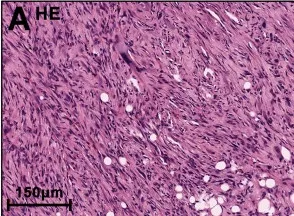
Higher differentiated areas. HE-staining of corresponding region).
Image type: pathology (h&e)